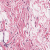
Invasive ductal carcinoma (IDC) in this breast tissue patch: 0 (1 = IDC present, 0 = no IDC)